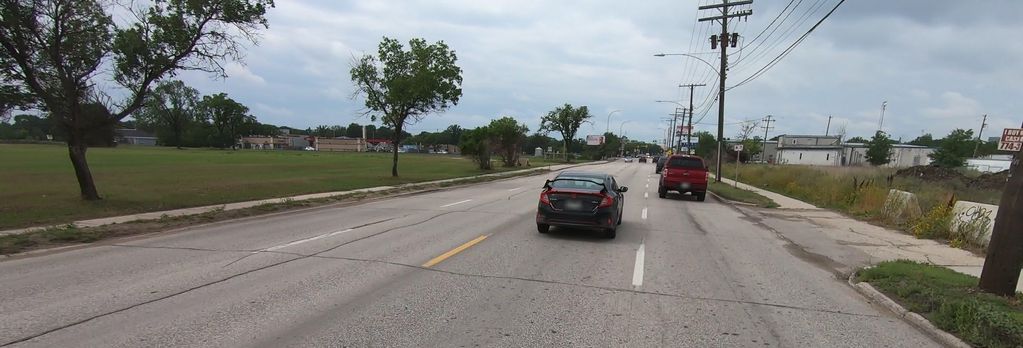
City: winnipeg